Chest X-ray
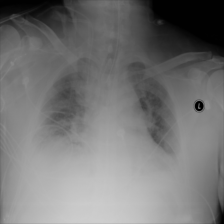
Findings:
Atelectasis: negative
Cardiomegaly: negative
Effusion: negative
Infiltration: negative
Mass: negative
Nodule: negative
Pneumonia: negative
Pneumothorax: negative
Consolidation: negative
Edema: negative
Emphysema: negative
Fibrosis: negative
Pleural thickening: negative
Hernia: negative